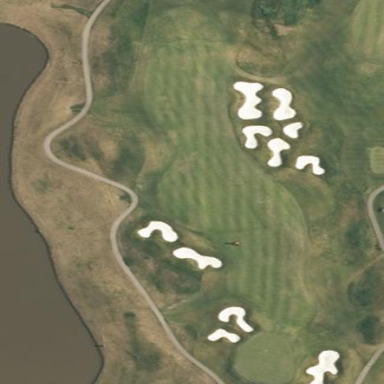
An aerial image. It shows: Rough grassy area used for golf.